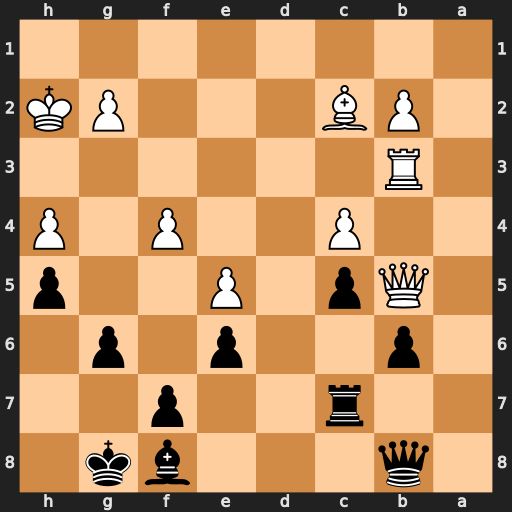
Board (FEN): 1q3bk1/2r2p2/1p2p1p1/1Qp1P2p/2P2P1P/1R6/1PB3PK/8
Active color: b
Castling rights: -
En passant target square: -
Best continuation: Qd8 Kh3 Qd2 Bxg6 fxg6